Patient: sex F, age 69
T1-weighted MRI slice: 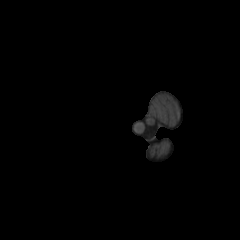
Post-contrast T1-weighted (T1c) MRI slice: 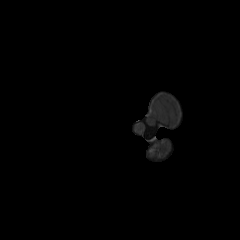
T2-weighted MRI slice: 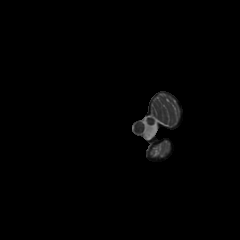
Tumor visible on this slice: no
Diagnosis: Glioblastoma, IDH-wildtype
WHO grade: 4